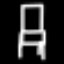
Label: chair